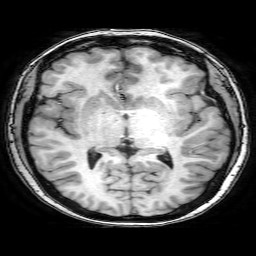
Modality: T1w
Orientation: coronal
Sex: female
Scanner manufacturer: philips
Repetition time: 0.008145 s
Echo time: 0.00375 s